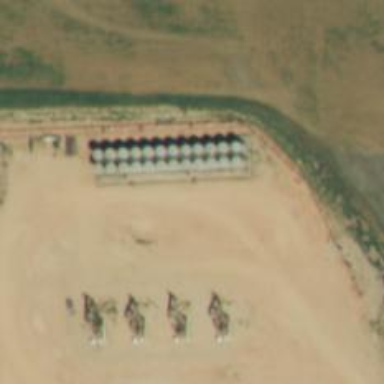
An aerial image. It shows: Storage tank with man-made structure.